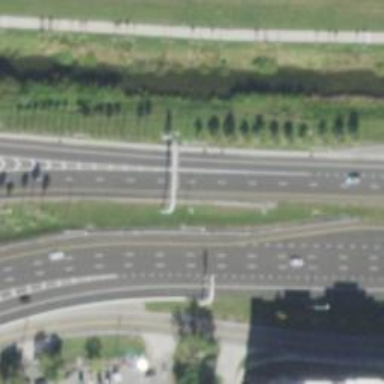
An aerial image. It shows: Motorway junction.